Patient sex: M
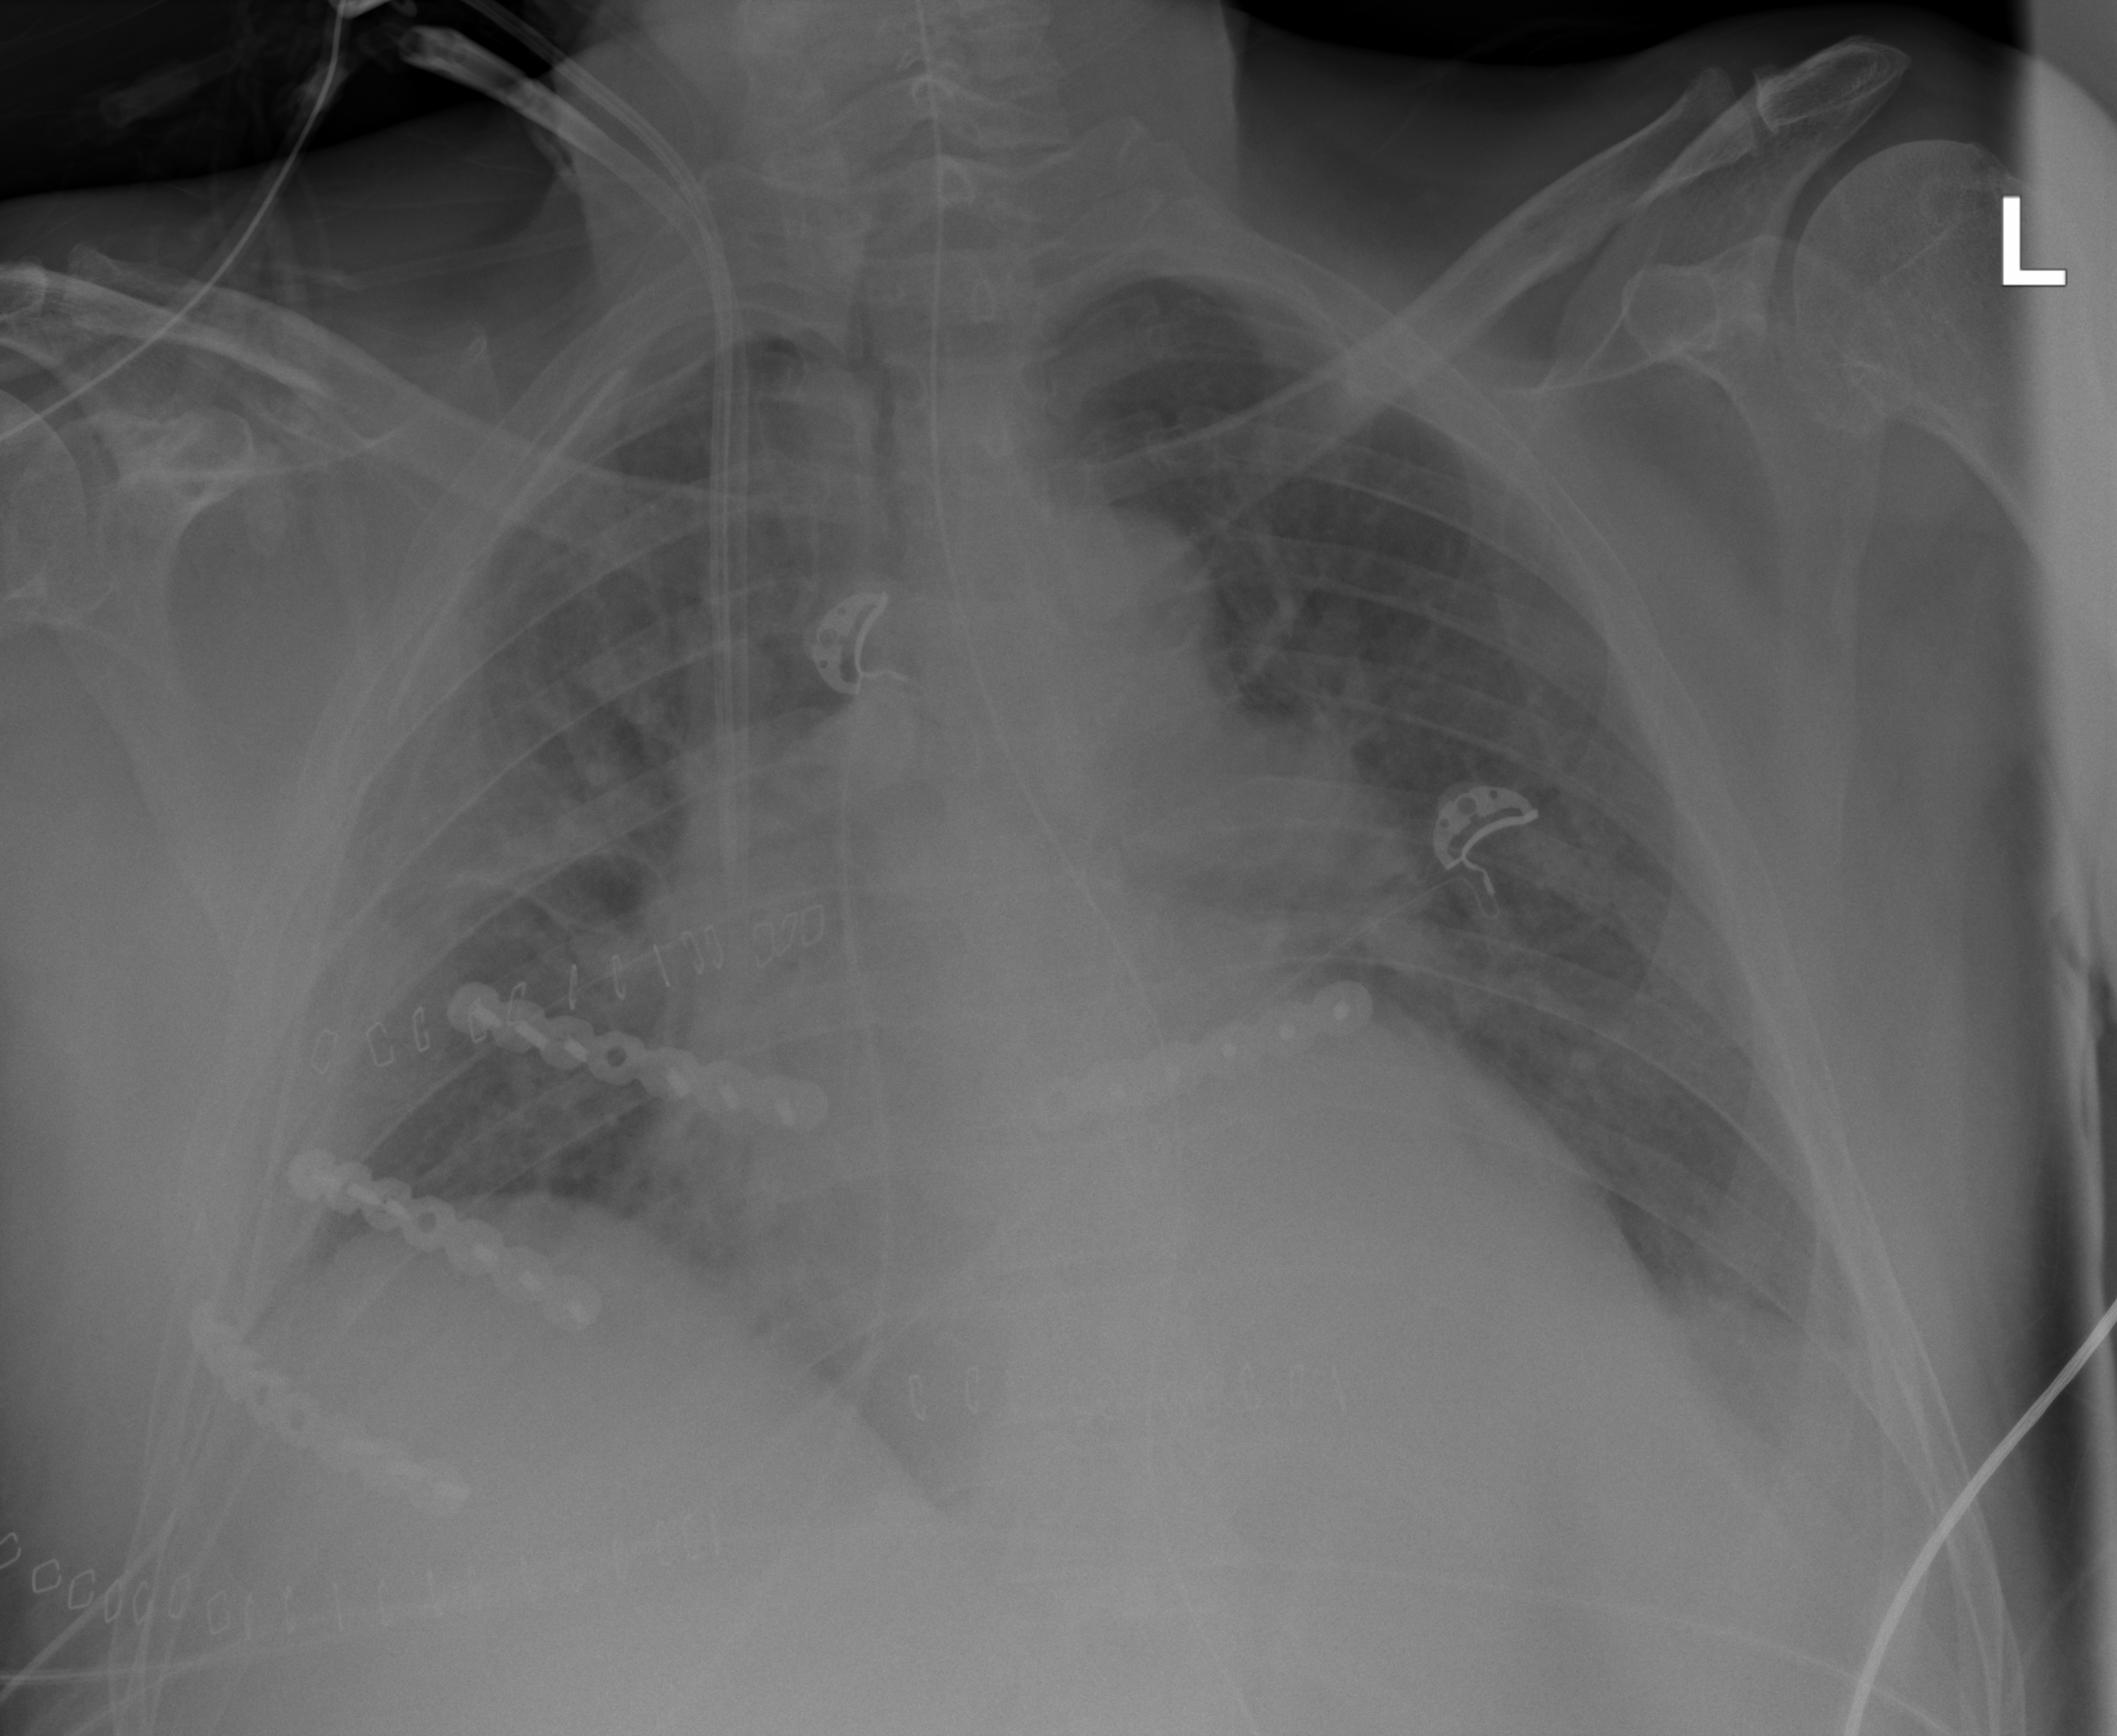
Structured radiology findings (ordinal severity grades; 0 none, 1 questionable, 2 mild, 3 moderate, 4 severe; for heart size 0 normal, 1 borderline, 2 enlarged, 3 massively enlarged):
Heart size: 2
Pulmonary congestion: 2
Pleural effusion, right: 2
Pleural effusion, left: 2
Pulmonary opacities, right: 3
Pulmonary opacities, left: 2
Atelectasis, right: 2
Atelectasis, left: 2